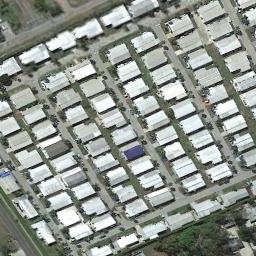
Label: residential